Field crop: maize
Growth stage: 2
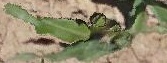
Species: maize